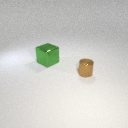
small brown metal cylinder in front of large green metal cube